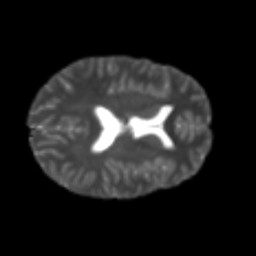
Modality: T2w
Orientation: axial
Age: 25
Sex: female
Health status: healthy
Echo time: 0.074 s